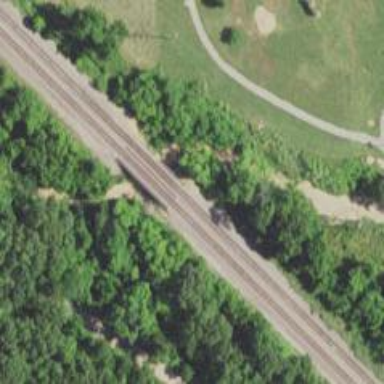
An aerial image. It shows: Railway bridge over siding rail track.